Question: I'm working on a layout but i have problems with two 'ExpandableListView'. I've developed my layout using a lot of LinearLayout, it works but the lists doesn't expand because they doesn't heve the space.Now the lists height is to "fill parent" but if i change it to a number like "200dp" they have the space to expand:

How can I fix this? I don't want to keep a number because when the list is closed remains a white space...That's my xml code:
'''
<?xml version="1.0" encoding="utf-8"?>
<LinearLayout xmlns:android="http://schemas.android.com/apk/res/android"
android:orientation="vertical"
android:layout_width="fill_parent"
android:layout_height="fill_parent">
<ScrollView android:layout_width="fill_parent" android:layout_height="fill_parent">
<LinearLayout
android:layout_width="fill_parent"
android:layout_height="match_parent"
android:orientation="vertical" >
<LinearLayout android:layout_gravity="center_horizontal" android:orientation="horizontal" android:layout_width="wrap_content" android:layout_height="wrap_content">
<TextView android:layout_width="wrap_content" android:layout_height="wrap_content" android:text="@string/attack" android:textAppearance="?android:textAppearanceLarge" android:textColor="@color/black" />
</LinearLayout>
<LinearLayout android:orientation="horizontal" android:layout_width="fill_parent" android:layout_height="wrap_content">
<LinearLayout android:orientation="vertical" android:layout_width="wrap_content" android:layout_height="wrap_content">
<LinearLayout android:orientation="horizontal" android:focusable="true" android:focusableInTouchMode="true" android:layout_width="fill_parent" android:layout_height="wrap_content">
<ImageView android:id="@+id/lance1" android:layout_width="wrap_content" android:layout_height="45.0dip" android:src="@drawable/lance" android:adjustViewBounds="true" />
<EditText android:id="@+id/lance_attacco" android:layout_width="73.0dip" android:layout_height="wrap_content" android:ems="10" android:inputType="numberDecimal" />
</LinearLayout>
<LinearLayout android:orientation="horizontal" android:focusable="true" android:focusableInTouchMode="true" android:layout_width="fill_parent" android:layout_height="wrap_content">
<ImageView android:id="@+id/espadas1" android:layout_width="wrap_content" android:layout_height="45.0dip" android:src="@drawable/spade" android:adjustViewBounds="true" />
<EditText android:id="@+id/espadas_attacco" android:layout_width="73.0dip" android:layout_height="wrap_content" android:ems="10" android:inputType="numberDecimal" />
</LinearLayout>
</LinearLayout>
<LinearLayout android:orientation="vertical" android:layout_width="wrap_content" android:layout_height="wrap_content">
<LinearLayout android:orientation="horizontal" android:focusable="true" android:focusableInTouchMode="true" android:layout_width="fill_parent" android:layout_height="wrap_content">
<ImageView android:id="@+id/archi1" android:layout_width="wrap_content" android:layout_height="45.0dip" android:src="@drawable/archi" android:adjustViewBounds="true" />
<EditText android:id="@+id/archi_attacco" android:layout_width="73.0dip" android:layout_height="wrap_content" android:ems="10" android:inputType="numberDecimal" />
</LinearLayout>
<LinearLayout android:orientation="horizontal" android:focusable="true" android:focusableInTouchMode="true" android:layout_width="fill_parent" android:layout_height="wrap_content">
<ImageView android:id="@+id/balestre1" android:layout_width="wrap_content" android:layout_height="45.0dip" android:src="@drawable/balestre" android:adjustViewBounds="true" />
<EditText android:id="@+id/balestre_attacco" android:layout_width="73.0dip" android:layout_height="wrap_content" android:ems="10" android:inputType="numberDecimal" />
</LinearLayout>
</LinearLayout>
<LinearLayout android:orientation="vertical" android:layout_width="wrap_content" android:layout_height="wrap_content">
<LinearLayout android:orientation="horizontal" android:focusable="true" android:focusableInTouchMode="true" android:layout_width="fill_parent" android:layout_height="wrap_content">
<ImageView android:id="@+id/cp1" android:layout_width="wrap_content" android:layout_height="45.0dip" android:src="@drawable/cp" android:adjustViewBounds="true" />
<EditText android:id="@+id/cp_attacco" android:layout_width="73.0dip" android:layout_height="wrap_content" android:ems="10" android:inputType="numberDecimal" />
</LinearLayout>
<LinearLayout android:orientation="horizontal" android:focusable="true" android:focusableInTouchMode="true" android:layout_width="fill_parent" android:layout_height="wrap_content">
<ImageView android:id="@+id/cl1" android:layout_width="wrap_content" android:layout_height="45.0dip" android:src="@drawable/cl" android:adjustViewBounds="true" />
<EditText android:id="@+id/cl_attacco" android:layout_width="73.0dip" android:layout_height="wrap_content" android:ems="10" android:inputType="numberDecimal" />
</LinearLayout>
</LinearLayout>
</LinearLayout>
<LinearLayout android:orientation="horizontal" android:layout_width="fill_parent" android:layout_height="fill_parent">
<ExpandableListView
android:id="@+id/List"
android:layout_width="fill_parent"
android:layout_height="fill_parent" >
</ExpandableListView>
</LinearLayout>
<TextView android:textAppearance="?android:textAppearanceLarge" android:textColor="@color/black" android:layout_gravity="center_horizontal" android:layout_width="wrap_content" android:layout_height="wrap_content" android:text="@string/defense" />
<LinearLayout android:orientation="horizontal" android:layout_width="fill_parent" android:layout_height="wrap_content">
<LinearLayout android:orientation="vertical" android:layout_width="wrap_content" android:layout_height="wrap_content">
<LinearLayout android:orientation="horizontal" android:focusable="true" android:focusableInTouchMode="true" android:layout_width="fill_parent" android:layout_height="wrap_content">
<ImageView android:id="@+id/lance" android:layout_width="wrap_content" android:layout_height="45.0dip" android:src="@drawable/lance" android:adjustViewBounds="true" />
<EditText android:id="@+id/lance_difesa" android:layout_width="73.0dip" android:layout_height="wrap_content" android:ems="10" android:inputType="numberDecimal" />
</LinearLayout>
<LinearLayout android:orientation="horizontal" android:focusable="true" android:focusableInTouchMode="true" android:layout_width="fill_parent" android:layout_height="wrap_content">
<ImageView android:id="@+id/espadas" android:layout_width="wrap_content" android:layout_height="45.0dip" android:src="@drawable/spade" android:adjustViewBounds="true" />
<EditText android:id="@+id/espadas_difesa" android:layout_width="73.0dip" android:layout_height="wrap_content" android:ems="10" android:inputType="numberDecimal" />
</LinearLayout>
</LinearLayout>
<LinearLayout android:orientation="vertical" android:layout_width="wrap_content" android:layout_height="wrap_content">
<LinearLayout android:orientation="horizontal" android:focusable="true" android:focusableInTouchMode="true" android:layout_width="fill_parent" android:layout_height="wrap_content">
<ImageView android:id="@+id/archi" android:layout_width="wrap_content" android:layout_height="45.0dip" android:src="@drawable/archi" android:adjustViewBounds="true" />
<EditText android:id="@+id/archi_difesa" android:layout_width="73.0dip" android:layout_height="wrap_content" android:ems="10" android:inputType="numberDecimal" />
</LinearLayout>
<LinearLayout android:orientation="horizontal" android:focusable="true" android:focusableInTouchMode="true" android:layout_width="fill_parent" android:layout_height="wrap_content">
<ImageView android:id="@+id/balestre" android:layout_width="wrap_content" android:layout_height="45.0dip" android:src="@drawable/balestre" android:adjustViewBounds="true" />
<EditText android:id="@+id/balestre_difesa" android:layout_width="73.0dip" android:layout_height="wrap_content" android:ems="10" android:inputType="numberDecimal" />
</LinearLayout>
</LinearLayout>
<LinearLayout android:orientation="vertical" android:layout_width="wrap_content" android:layout_height="wrap_content">
<LinearLayout android:orientation="horizontal" android:focusable="true" android:focusableInTouchMode="true" android:layout_width="fill_parent" android:layout_height="wrap_content">
<ImageView android:id="@+id/cp" android:layout_width="wrap_content" android:layout_height="45.0dip" android:src="@drawable/cp" android:adjustViewBounds="true" />
<EditText android:id="@+id/cp_difesa" android:layout_width="73.0dip" android:layout_height="wrap_content" android:ems="10" android:inputType="numberDecimal" />
</LinearLayout>
<LinearLayout android:orientation="horizontal" android:focusable="true" android:focusableInTouchMode="true" android:layout_width="fill_parent" android:layout_height="wrap_content">
<ImageView android:id="@+id/cl" android:layout_width="wrap_content" android:layout_height="45.0dip" android:src="@drawable/cl" android:adjustViewBounds="true" />
<EditText android:id="@+id/cl_difesa" android:layout_width="73.0dip" android:layout_height="wrap_content" android:ems="10" android:inputType="numberDecimal" />
</LinearLayout>
</LinearLayout>
</LinearLayout>
<LinearLayout android:orientation="horizontal" android:layout_width="fill_parent" android:layout_height="fill_parent">
<ExpandableListView
android:id="@+id/List1"
android:layout_width="fill_parent"
android:layout_height="fill_parent" >
</ExpandableListView>
</LinearLayout>
</LinearLayout>
</ScrollView>
</LinearLayout>
'''
Thanks, Giacomo.
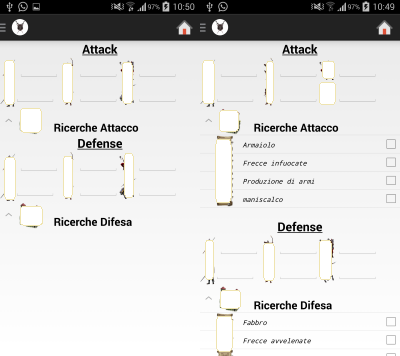
Answer: Unfortunately I can't completely answer your question. There's a lot going on there and hard to figure out what is what. Also I'm not entirely sure what you are asking.
However I will point out that you should not embed the 'ExpandableListViews' within the 'ScrollView'. Having a scrollable widget instead another (and having both scroll the same direction) is a big no no and won't work right. You'll see all sorts of problems.
Additionally, your massive 'LinearLayout' solution looks far more complicated then what it needs to be. I'd suggest starting a new question that asks the best way to render this UI. Have it show basically the rectangular boxes of where things should be placed and what part needs to be scrolled. It's critical you layout everything the proper way to avoid these such issues.